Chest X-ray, AP view. Patient: 75 years old, sex F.
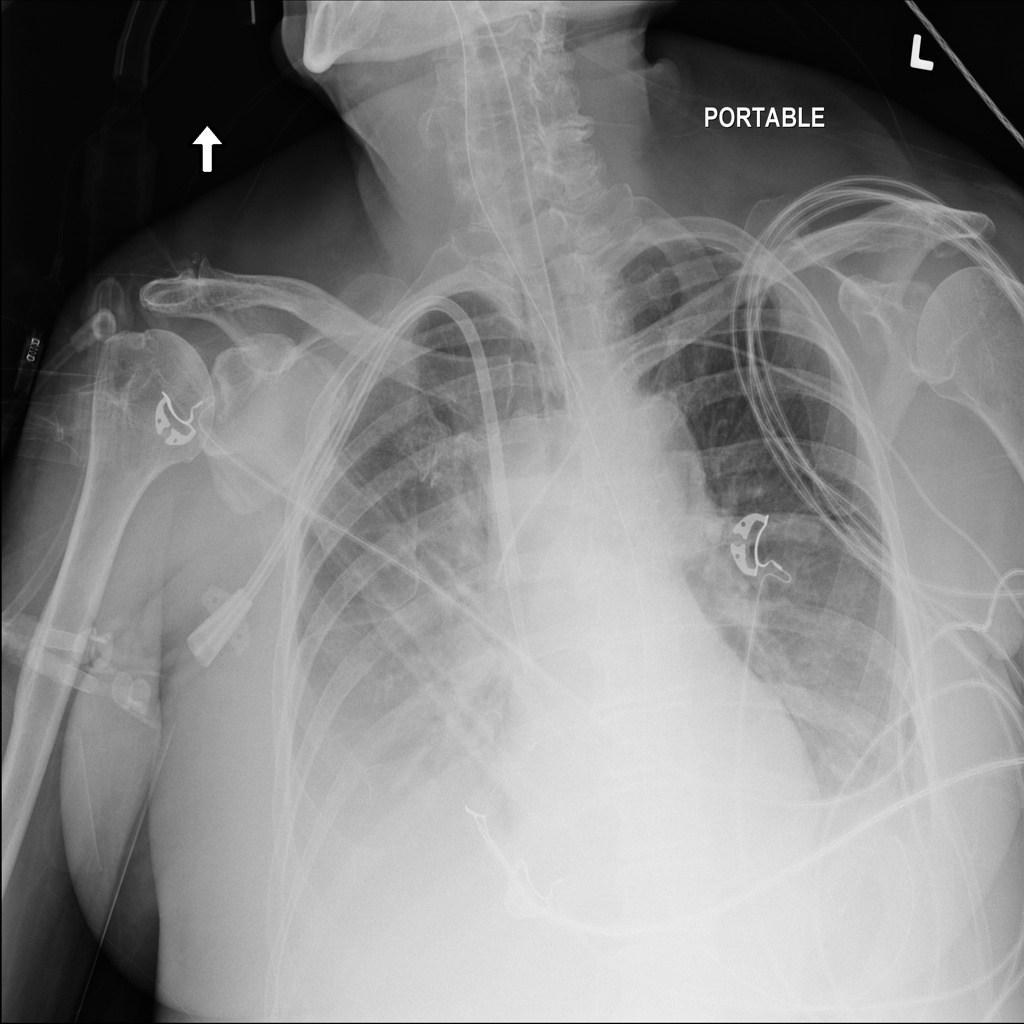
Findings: Atelectasis